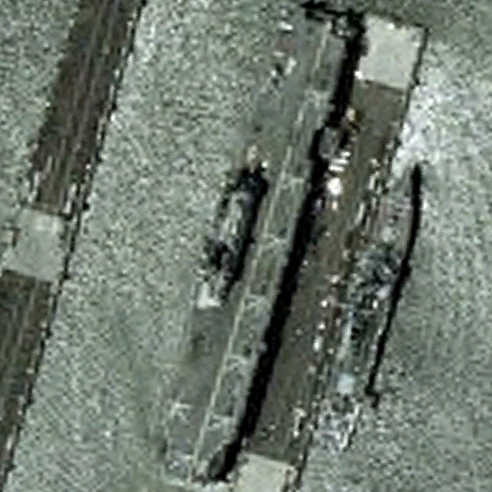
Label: assault